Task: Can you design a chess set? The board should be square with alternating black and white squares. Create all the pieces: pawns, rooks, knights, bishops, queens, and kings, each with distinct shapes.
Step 866:
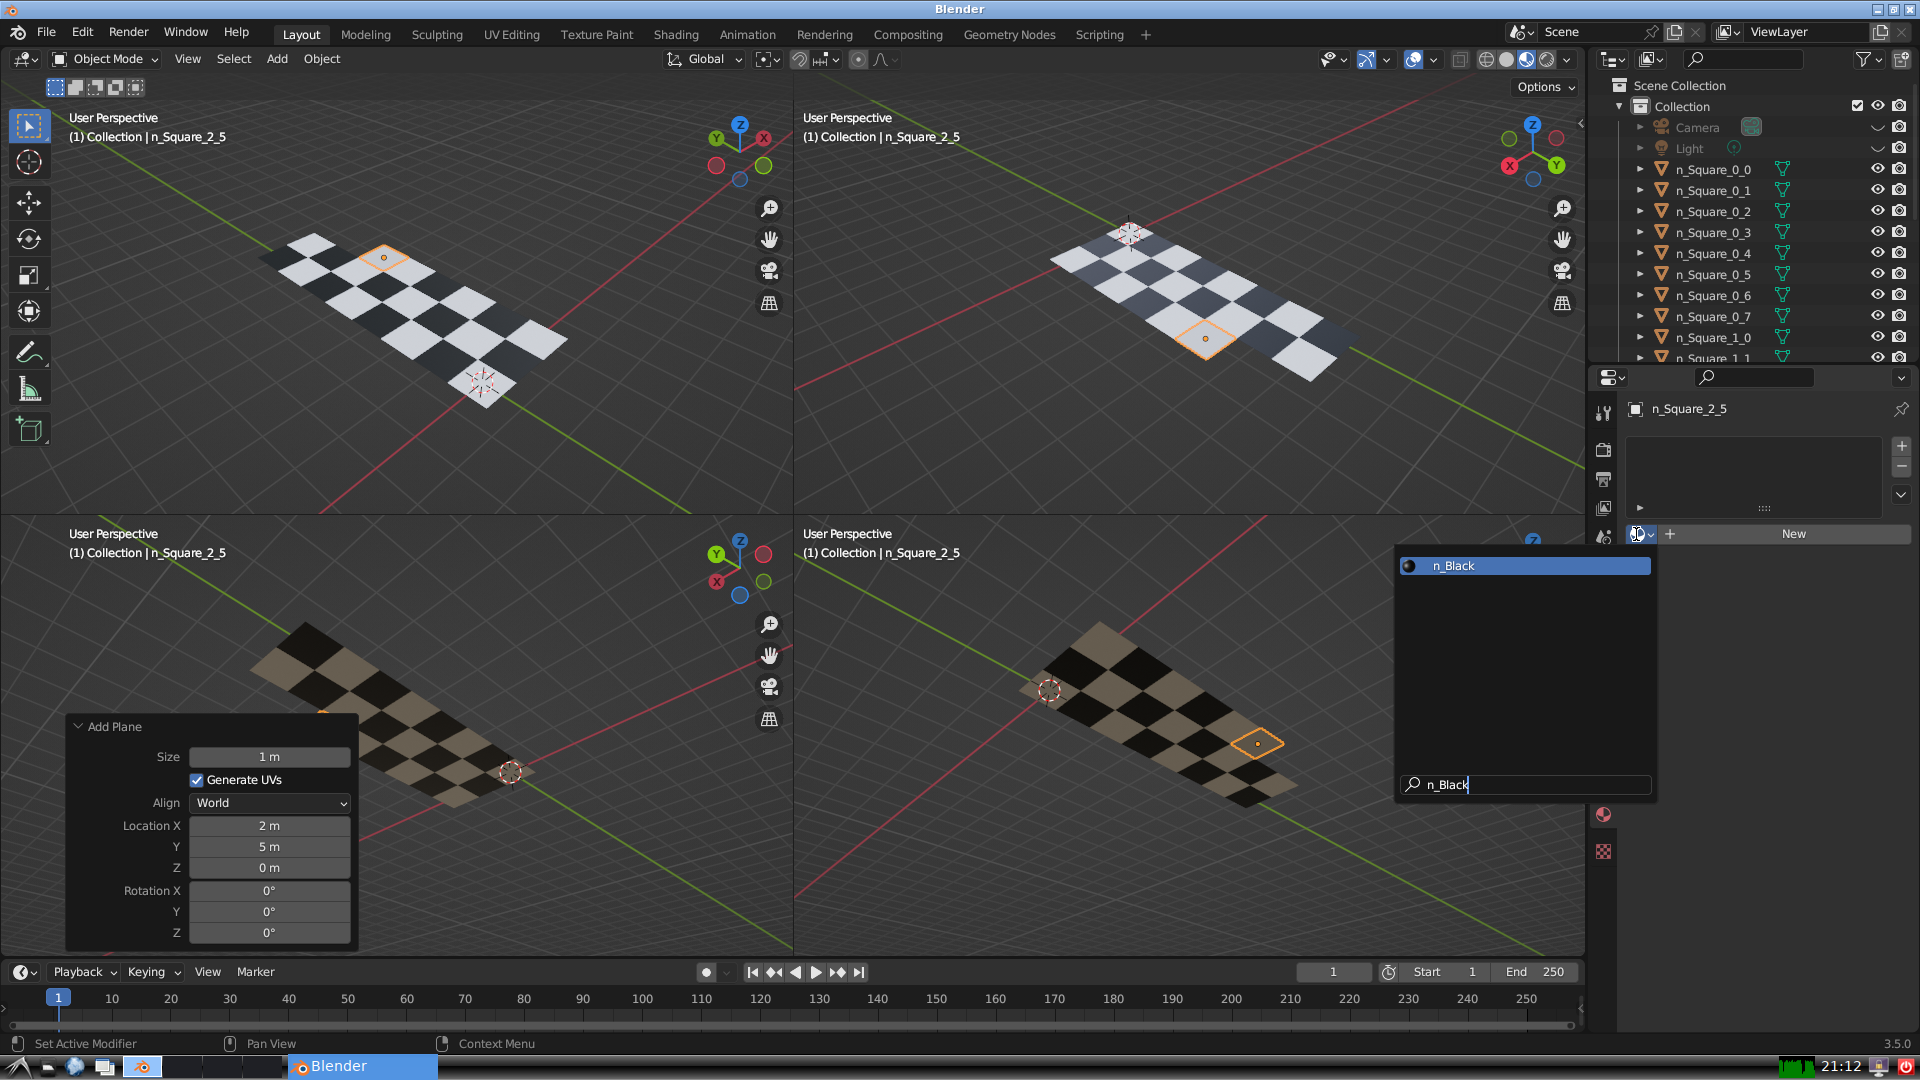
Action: {"key_press": ['Return']}